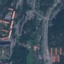
Land use / land cover class: Highway